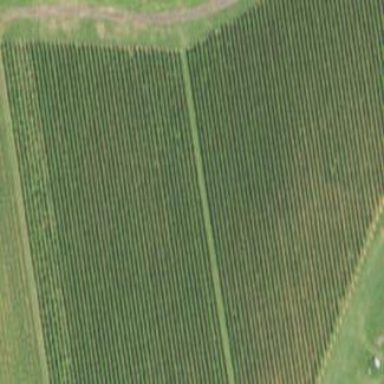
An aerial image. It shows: Vineyard where grapes are grown.